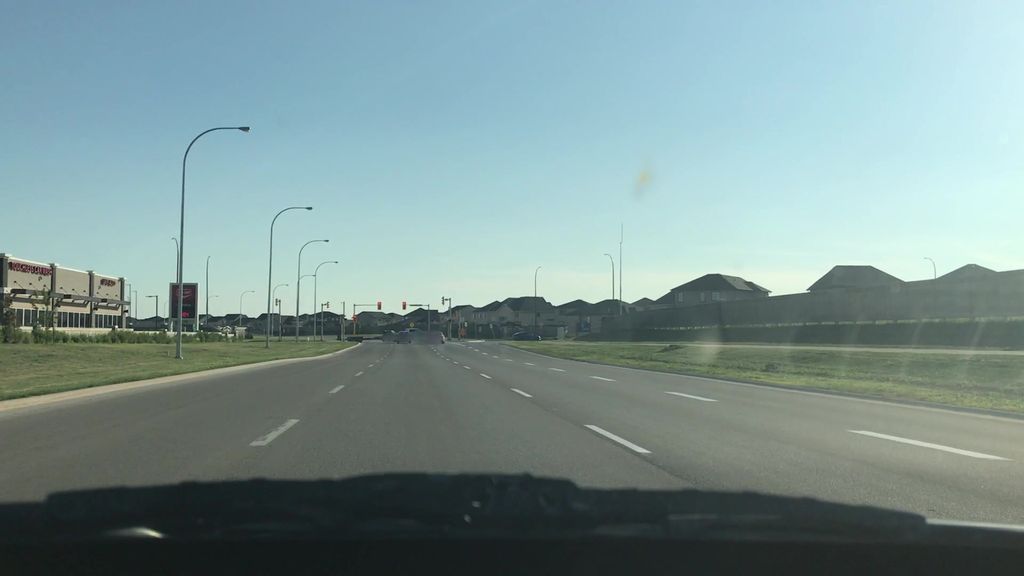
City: winnipeg